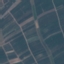
Land use / land cover: PermanentCrop